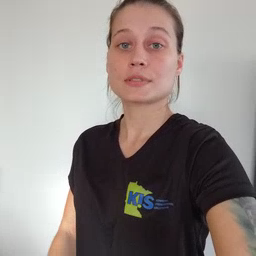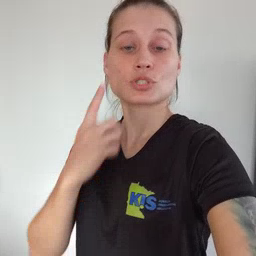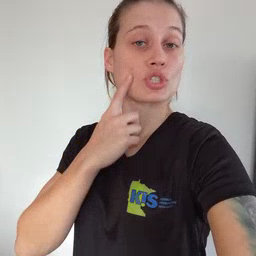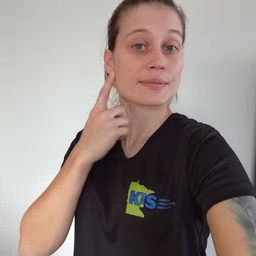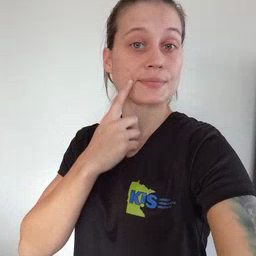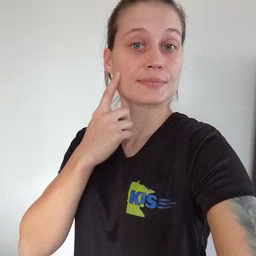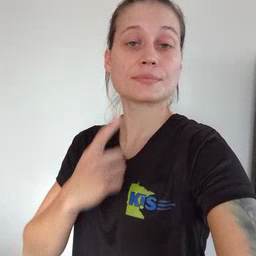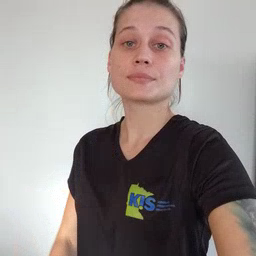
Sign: cheek